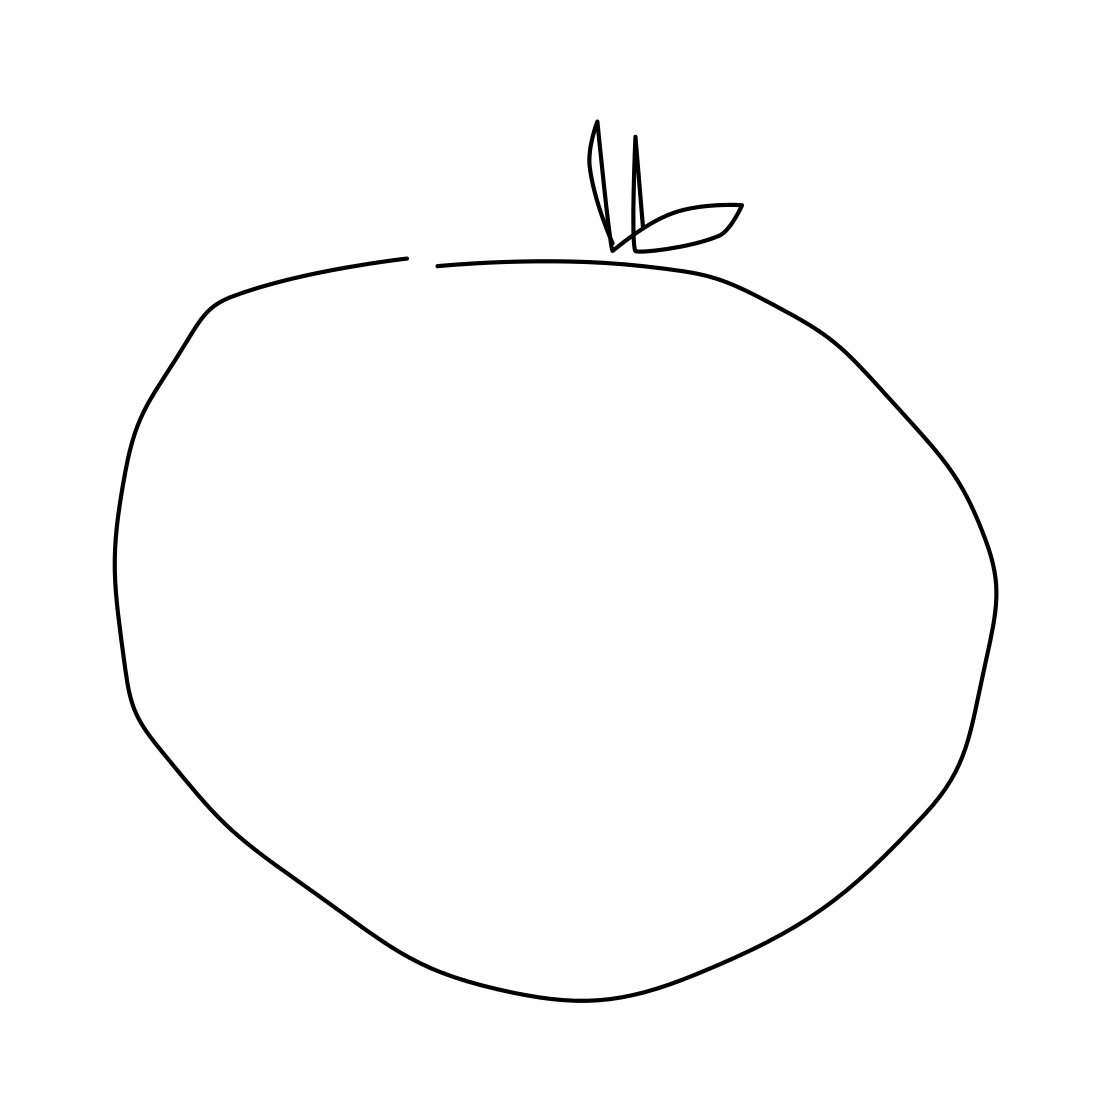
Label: tomato